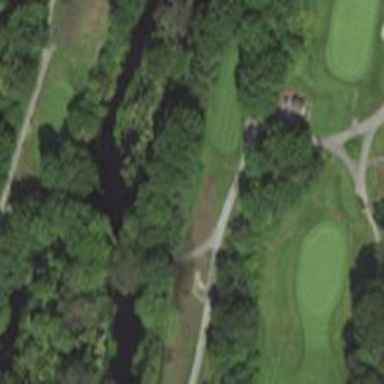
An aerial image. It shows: Path designed for golf carts.